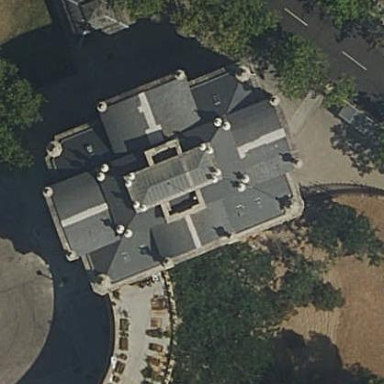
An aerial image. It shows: Building with round roof.